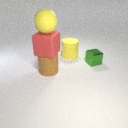
large yellow rubber cylinder to the right of large brown rubber cylinder